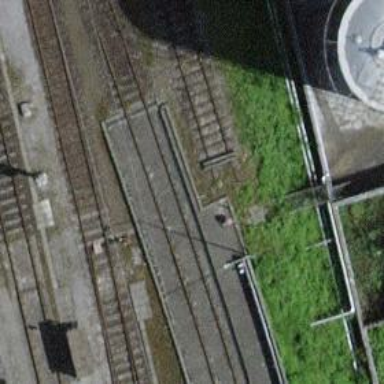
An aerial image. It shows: Railway buffer stop.